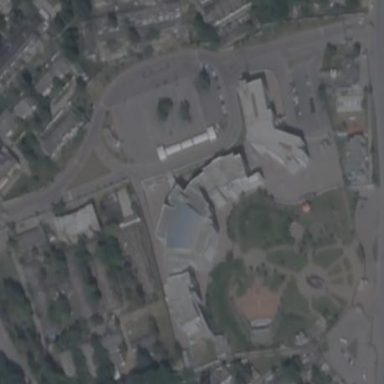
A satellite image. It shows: School.